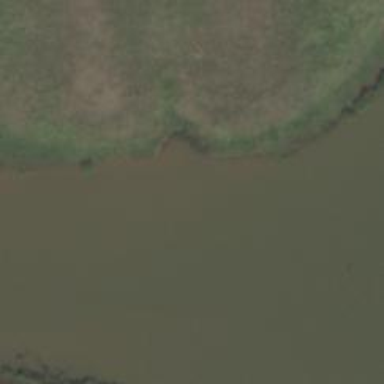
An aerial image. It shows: Dam across waterway.